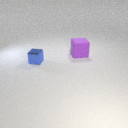
large purple rubber cube to the right of small blue metal cube